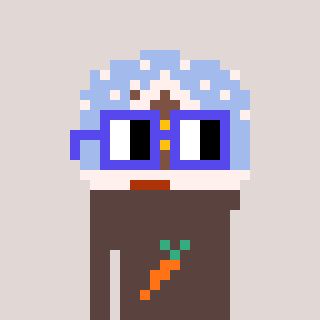
a pixel art character with square blue glasses, a snow globe-shaped head and a darkbrown-colored body on a warm background